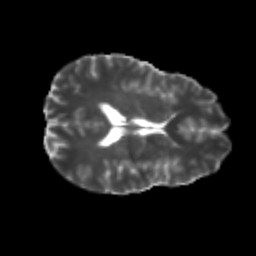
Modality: T2w
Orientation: axial
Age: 24
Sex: male
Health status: healthy
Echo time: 0.074 s